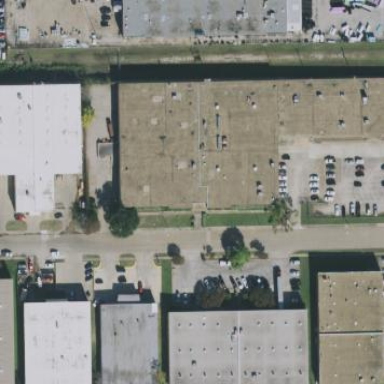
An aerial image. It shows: Warehouse.